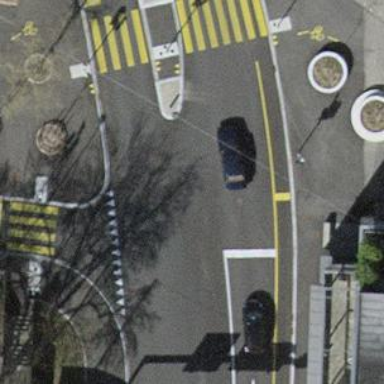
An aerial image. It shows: Road with traffic signals.